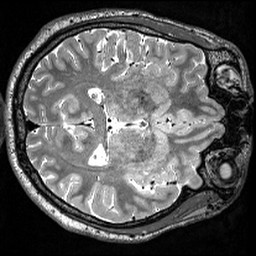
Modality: T2w
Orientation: axial
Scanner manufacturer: siemens
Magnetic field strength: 3 T
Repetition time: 3 s
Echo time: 0.418 s